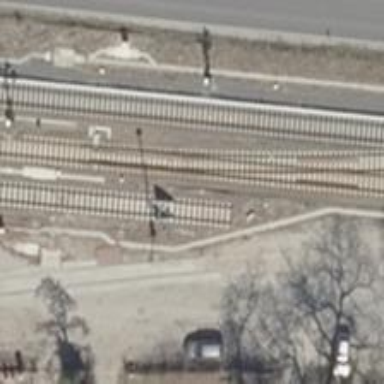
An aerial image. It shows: Railway switch.